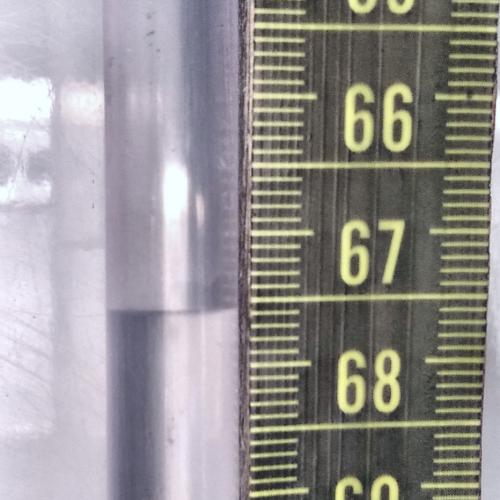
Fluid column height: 67.6 cm